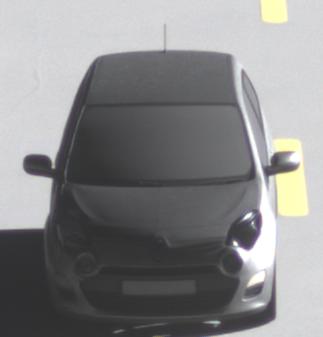
Make: Renault
Model: Twingo 1.2 LEV 16V 75
Detailed model: Twingo (II)
Model produced from: 2012/01
Model produced until: 2014/07
Doors: 3
Color: gray
Road condition: dry road
Daytime: morning or afternoon
Contrast: high contrast